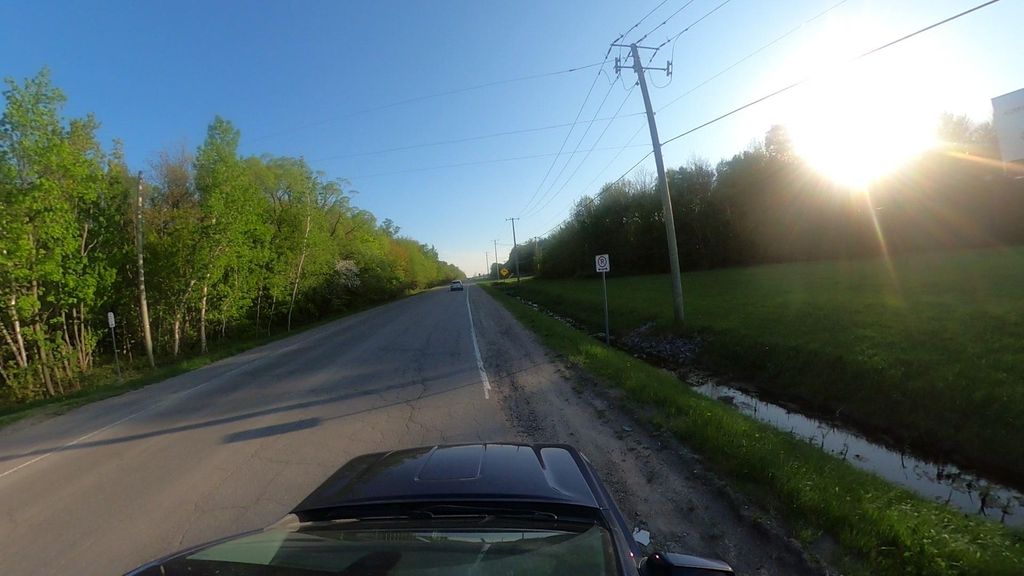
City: quebec_city